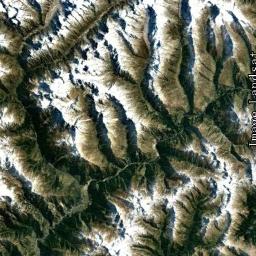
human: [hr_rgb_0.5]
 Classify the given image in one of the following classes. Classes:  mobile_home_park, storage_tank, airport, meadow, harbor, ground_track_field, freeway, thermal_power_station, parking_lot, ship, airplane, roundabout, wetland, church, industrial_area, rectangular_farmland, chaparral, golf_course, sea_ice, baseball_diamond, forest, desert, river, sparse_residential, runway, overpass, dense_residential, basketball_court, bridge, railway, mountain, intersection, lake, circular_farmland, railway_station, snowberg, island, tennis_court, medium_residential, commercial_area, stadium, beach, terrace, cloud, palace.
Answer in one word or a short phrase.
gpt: snowberg